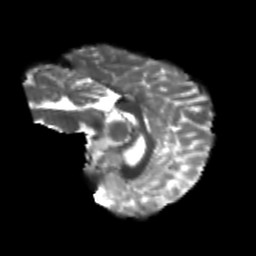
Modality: T2w
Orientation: sagittal
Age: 20
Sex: female
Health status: healthy
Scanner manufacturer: philips
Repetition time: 7.389 s
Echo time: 0.08599 s